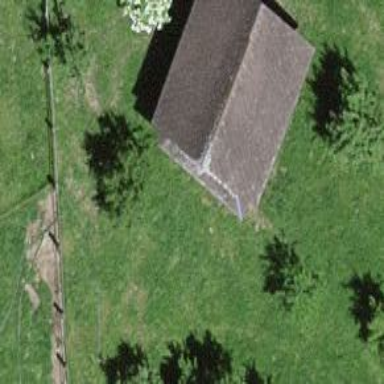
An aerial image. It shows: Rural barn.